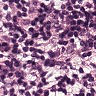
Metastatic tissue present: no